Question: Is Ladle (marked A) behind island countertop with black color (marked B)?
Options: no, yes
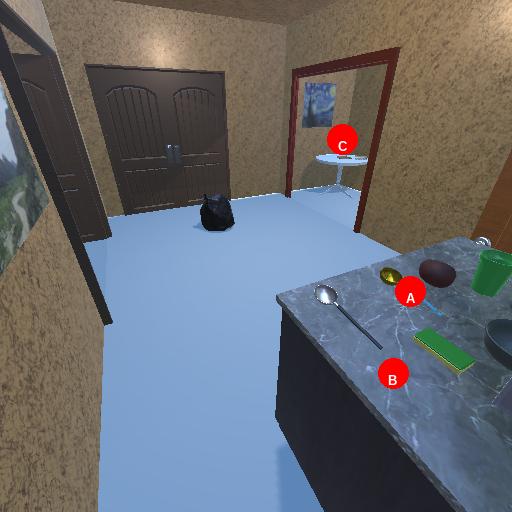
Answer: no